Question: This is my header file, auto vs static.h
'''
#include "stdafx.h"
#include <iostream>
void IncrementAndPrint()
{
using namespace std;
int nValue = 1; // automatic duration by default
++nValue;
cout << nValue << endl;
} // nValue is destroyed here
void print_auto()
{
IncrementAndPrint();
IncrementAndPrint();
IncrementAndPrint();
}
void IncrementAndPrint()
{
using namespace std;
static int s_nValue = 1; // fixed duration
++s_nValue;
cout << s_nValue << endl;
} // s_nValue is not destroyed here, but becomes inaccessible
void print_static()
{
IncrementAndPrint();
IncrementAndPrint();
IncrementAndPrint();
}
'''
And this is my main file, namearray.cpp
'''
#include "stdafx.h"
#include <iostream>
#include "auto vs static.h"
using namespace std;
int main(); // changing this to "int main()" (get rid of ;) solves error 5.
{
print_static();
print_auto();
cin.get();
return 0;
}
'''
I'm trying to print (cout)
2
2
2
2
3
4
Errors:

I feel that my mistake is just using void in the header file. How can I change the header file so that my code will work?
Reference: code from <URL>
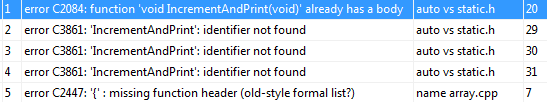
Answer: Unlike variables, you cannot give a new value to a function. So here is what the compiler thinks:
"Oh, OK, when you say 'IncrementAndPrint', what you mean is this function here at the top of the file".
Then it sees 'print_auto' and learns what that means. But then you try to tell it that 'IncrementAndPrint' actually means this other function, and the compiler gets confused. "But you already told me what 'IncrementAndPrint' means!", complains the compiler.
This contrasts with variables (in some way), where you can say:
'''
int x = 0;
x = 6;
'''
The compiler understands that at one point, 'x' has the value '0', but then you say "'x' is different now, it means '6'.". However, you cannot say:
'''
int x = 0;
int x = 6;
'''
Because when you include a type before a variable name, you are defining a new variable. If you do not include a type, you are just assigning to an old one.
You will have to give 'IncrementAndPrint' a different name.
Alternatively, you could have them take different arguments, for instance, 'void IncrementAndPrint(int x);' vs. 'void IncrementAndPrint(double y);'. I don't recommend that here because you don't need the argument.
Another possibility is to use a <URL>. It would look something like this:
'''
namespace automatic_variables {
void IncrementAndPrint() {
// automatic variable version
}
void print() {
// automatic version
}
}
namespace static_variables {
void IncrementAndPrint() {
// static variable version
}
void print() {
// static version
}
}
'''